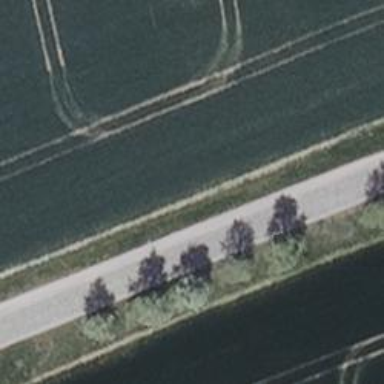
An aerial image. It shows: Unclassified road.